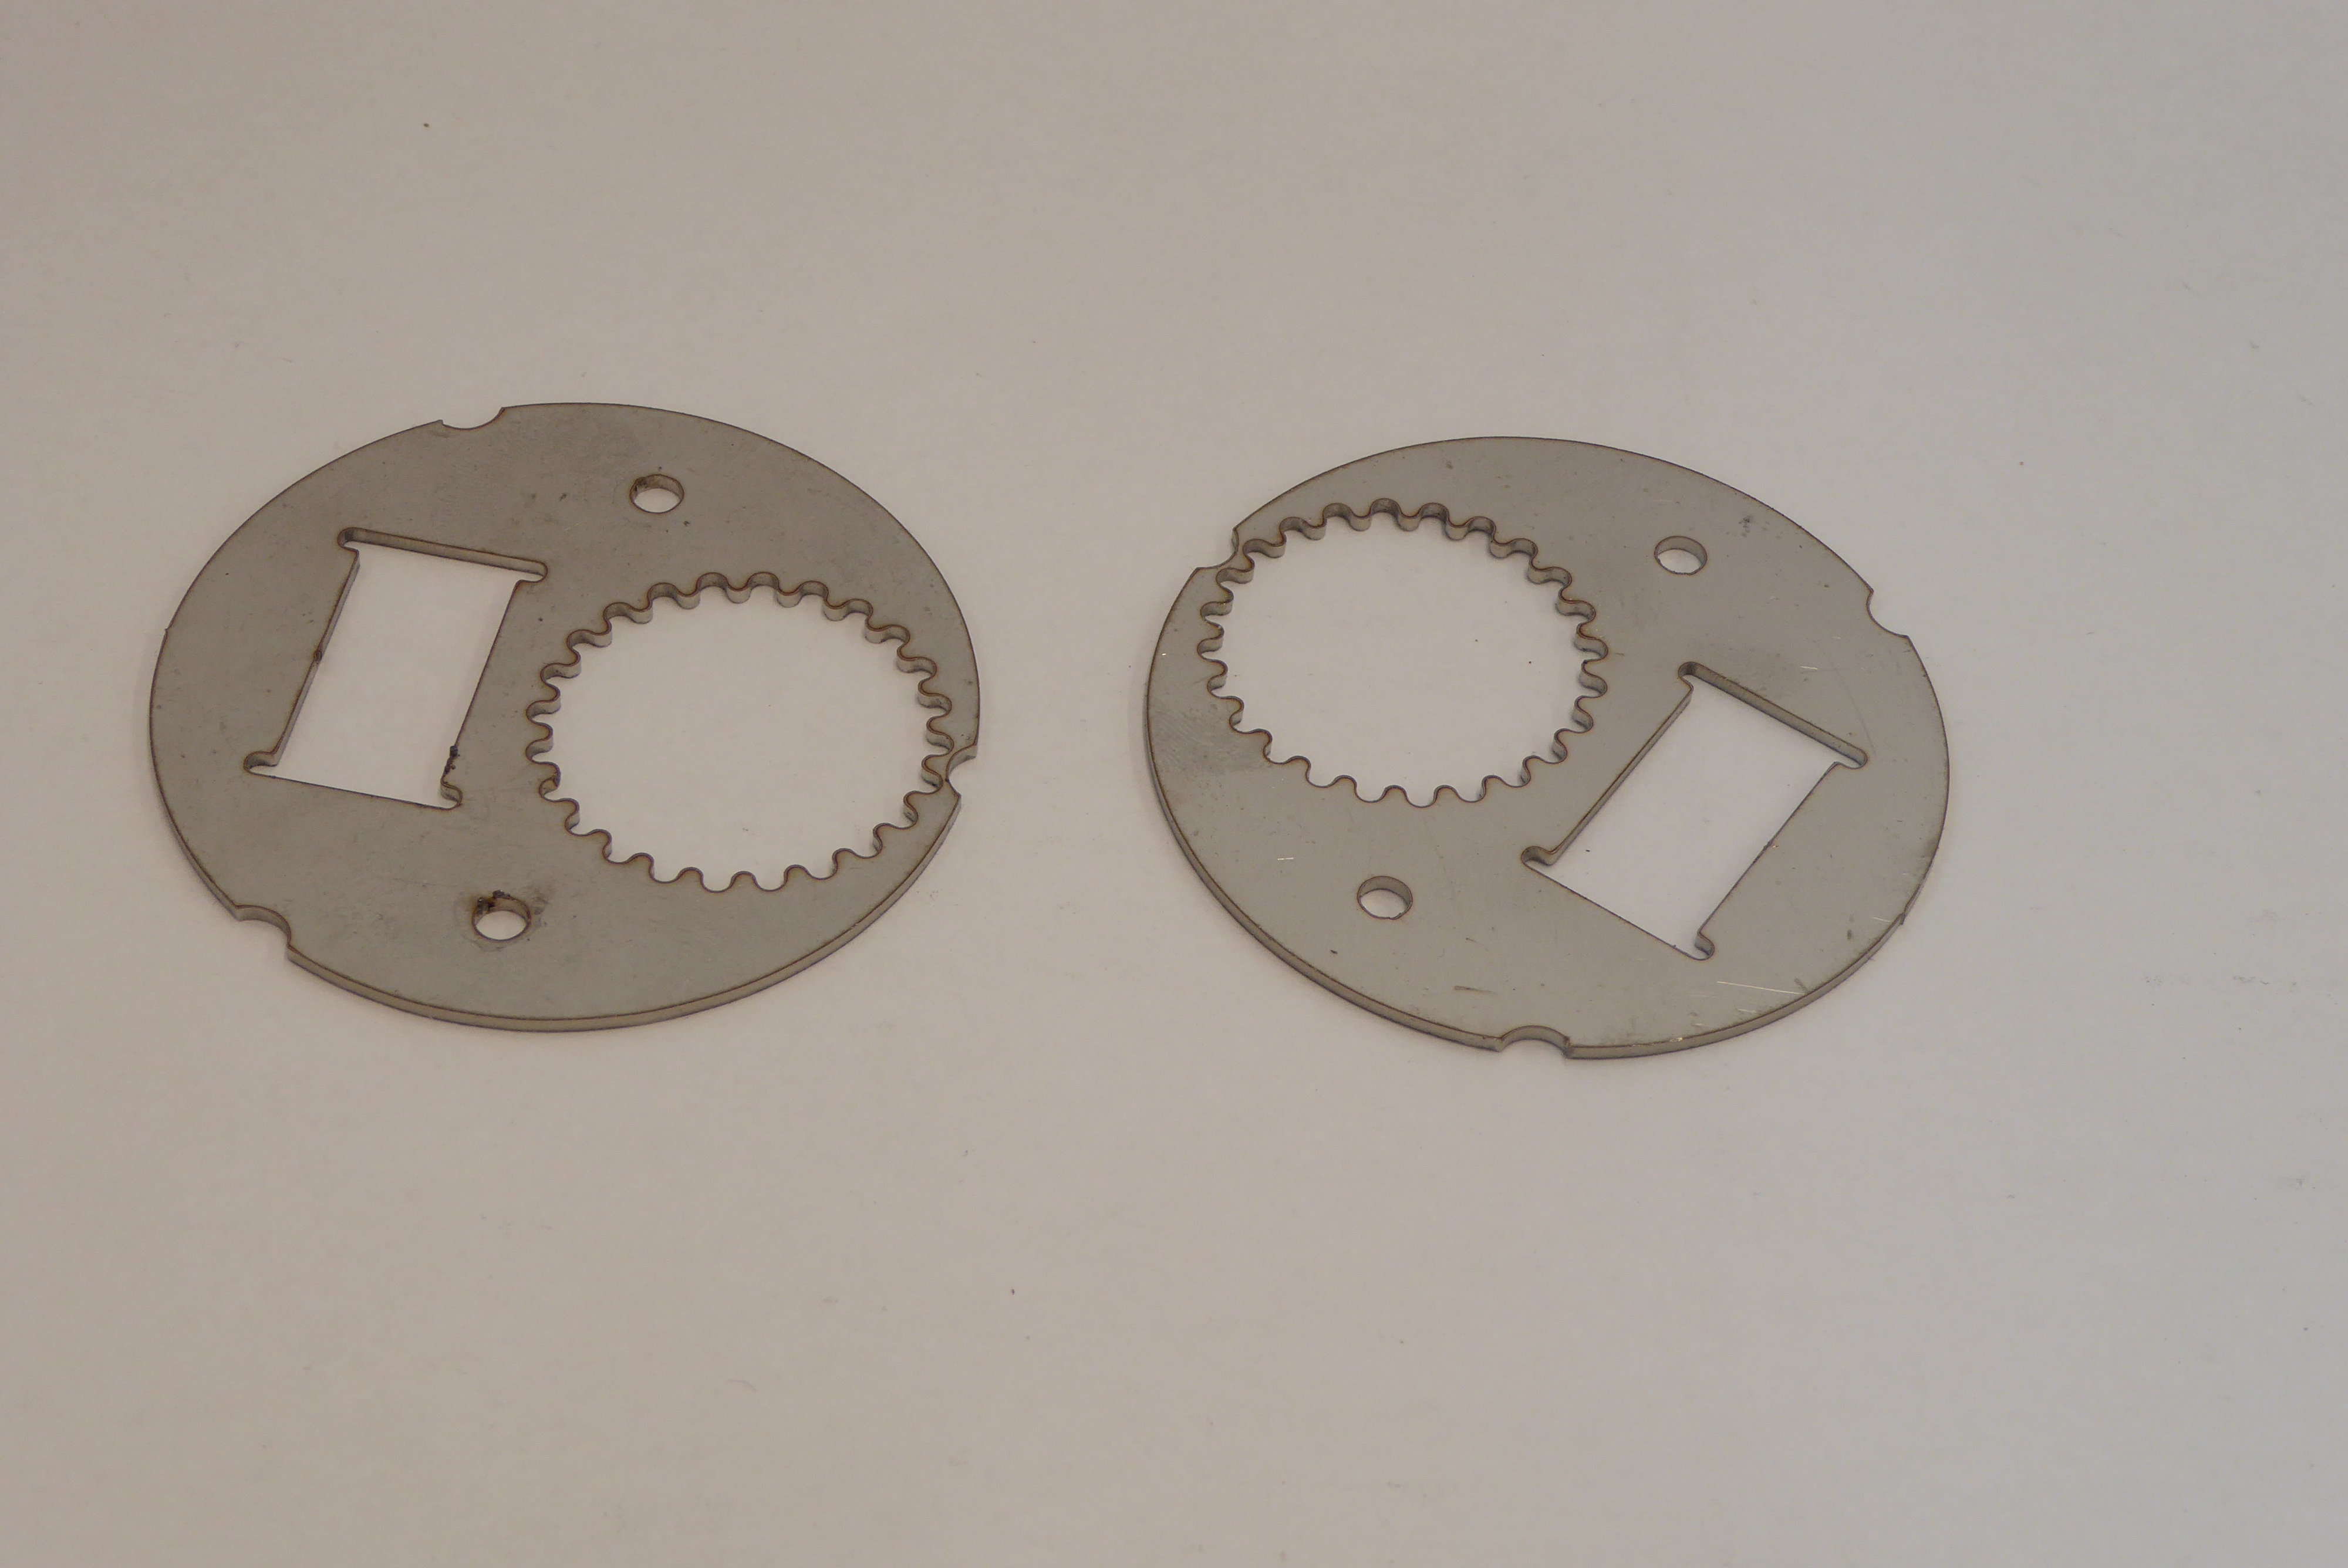
Label: Bottle Opener - Inlay